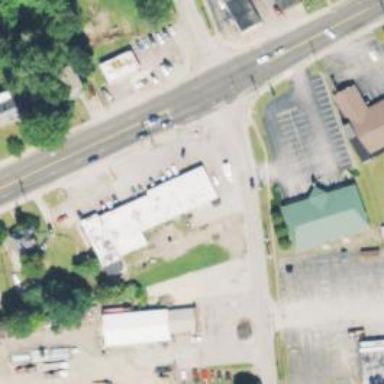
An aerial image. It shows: Convenience shop.